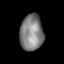
Tissue: lung
Cell type: Others
Senescence score: 0.195
Nuclear area (px): 824
Mean DAPI intensity: 127.848